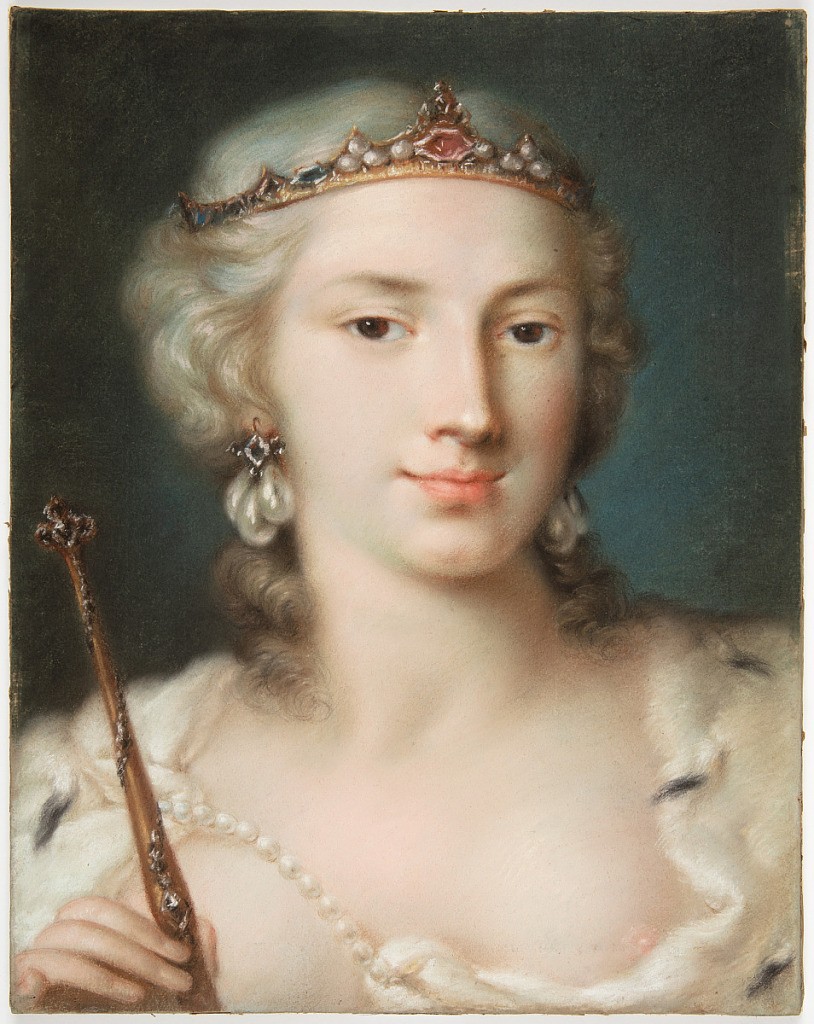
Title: Personification of Europe
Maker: Rosalba Carriera, Italian, 1673–1757
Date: before 1720
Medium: Pastel on paper mounted on canvas
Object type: Drawing
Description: Bust-length female figure wearing a jeweled crown, heavy pearl pendant earrings and carrying a jeweled sceptre.  Her ermine mantle is caught by a string of pearls.  Her head is slightly tilted and turned to the right, her gaze directed toward the observer.